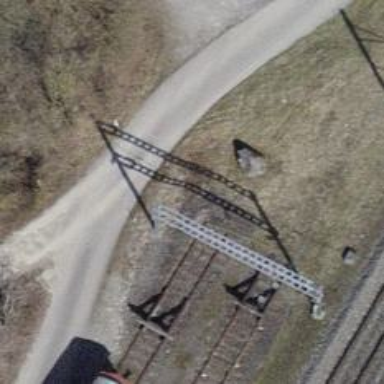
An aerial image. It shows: Railway buffer stop.